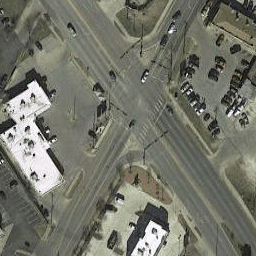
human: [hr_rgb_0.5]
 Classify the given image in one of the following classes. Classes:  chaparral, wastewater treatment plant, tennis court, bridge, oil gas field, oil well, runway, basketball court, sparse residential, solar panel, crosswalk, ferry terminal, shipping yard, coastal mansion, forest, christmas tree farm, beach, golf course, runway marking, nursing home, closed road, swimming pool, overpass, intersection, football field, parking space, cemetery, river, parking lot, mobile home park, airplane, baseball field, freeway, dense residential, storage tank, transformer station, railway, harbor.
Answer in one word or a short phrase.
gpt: intersection